Question: i'm using bootstrap for my project, and don't like the button that has a blue outline when pressed it, how to disabled the blue outline?

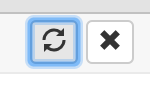
Answer: For buttons, you'll need to modify the outline property on focused buttons. This will work for you
'''
.btn:focus,
.btn:active:focus,
.btn.active:focus,
.btn.focus,
.btn:active.focus,
.btn.active.focus {
outline: 0;
}
'''
Take a look at this <URL> to see it in action. Hope this helps.